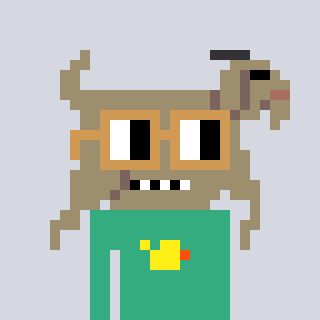
a pixel art character with square brown glasses, a goat-shaped head and a teal-colored body on a cool background